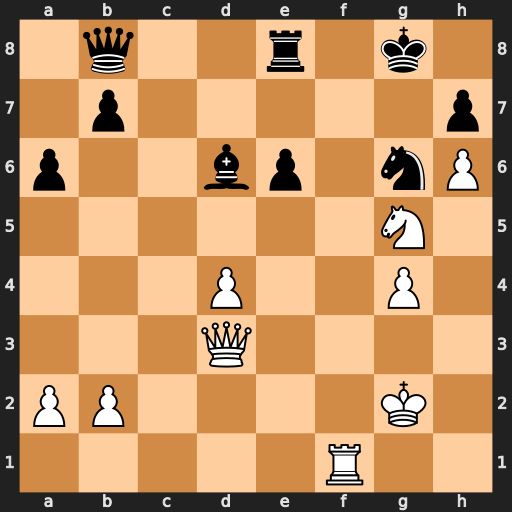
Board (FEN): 1q2r1k1/1p5p/p2bp1nP/6N1/3P2P1/3Q4/PP4K1/5R2
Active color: w
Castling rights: -
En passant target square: -
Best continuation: Nxh7 Nh4+ Kh3